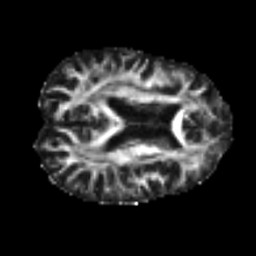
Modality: FA
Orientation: axial
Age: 47
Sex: male
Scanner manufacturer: siemens
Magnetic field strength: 3 T
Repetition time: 4.999 s
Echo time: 0.07946 s